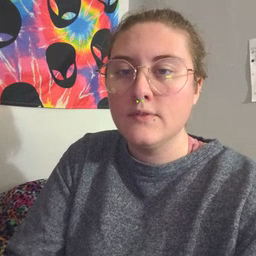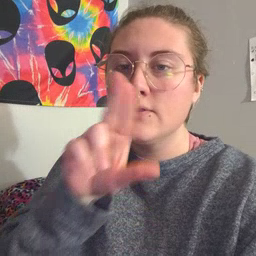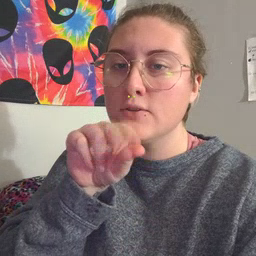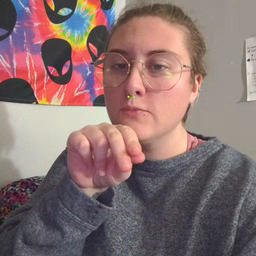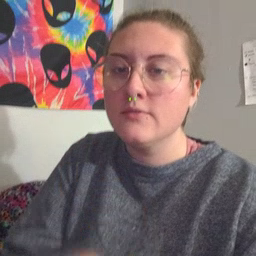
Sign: goose